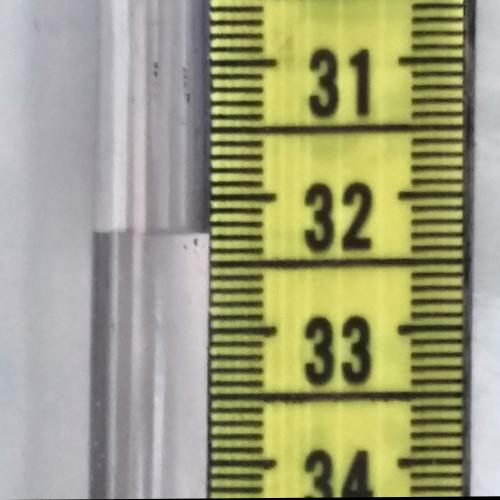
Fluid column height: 32.3 cm